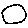
Label: circle